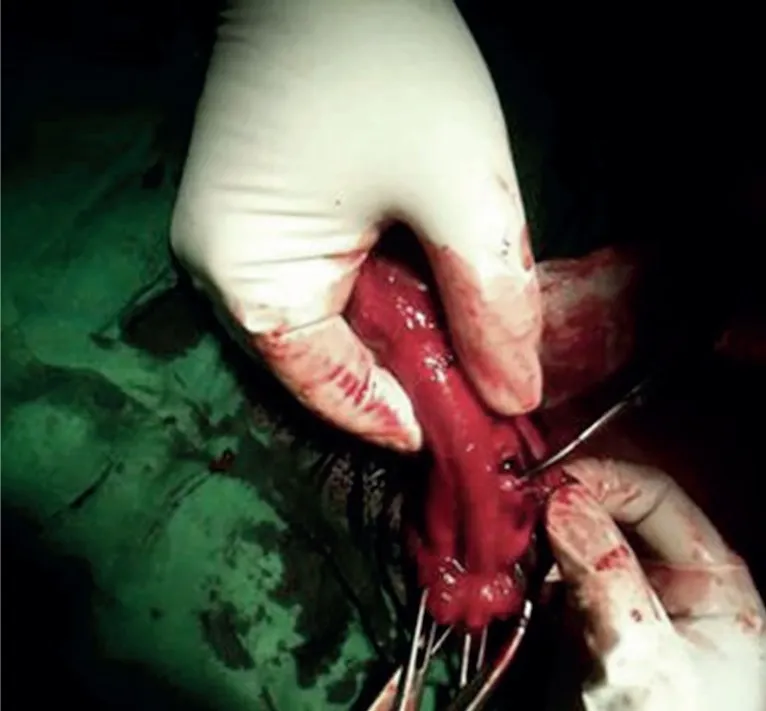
The rent in tunica albuginia and corpora cavernosum. The haematoma within the tunica albuginea was evacuated and the corporal tear was identified.
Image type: medical_photograph (other_medical_photograph)